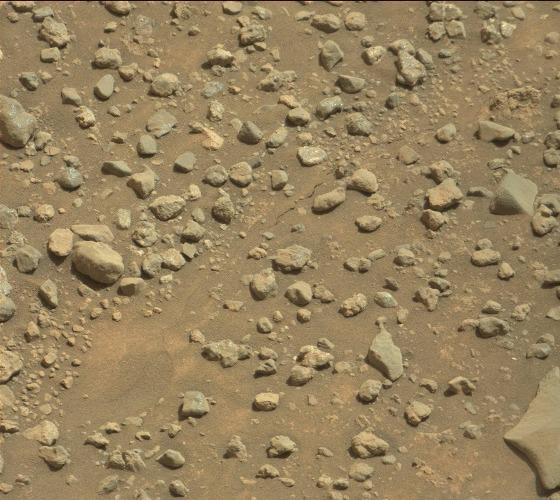
Terrain classes present: Gravel / Sand / Soil, Rock, Shadow